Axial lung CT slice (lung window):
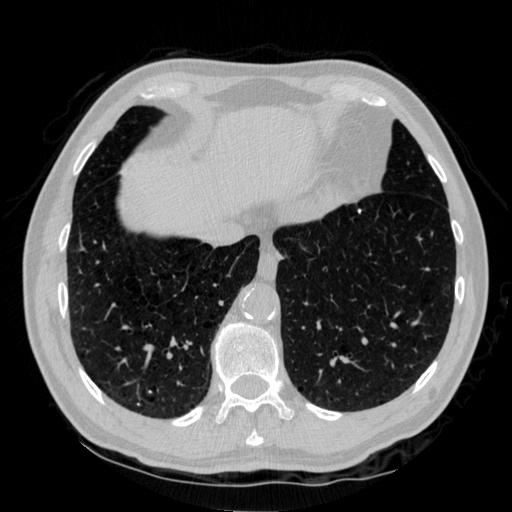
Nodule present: yes
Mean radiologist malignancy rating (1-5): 1